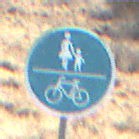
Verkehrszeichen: GemeinsamerGehUndRadweg
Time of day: Midday
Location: Outdoor (Nature)
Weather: Clear
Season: NotSpecified
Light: Natural